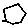
Label: hexagon